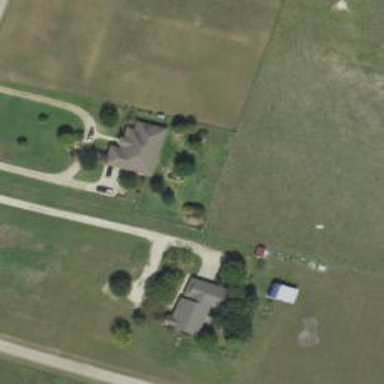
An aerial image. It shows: Driveway.